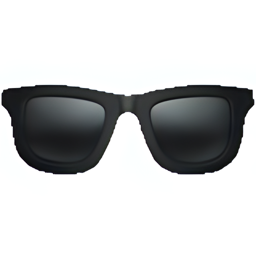
Name: dark sunglasses
Emoji: 🕶
Group: Objects
Sub-group: clothing